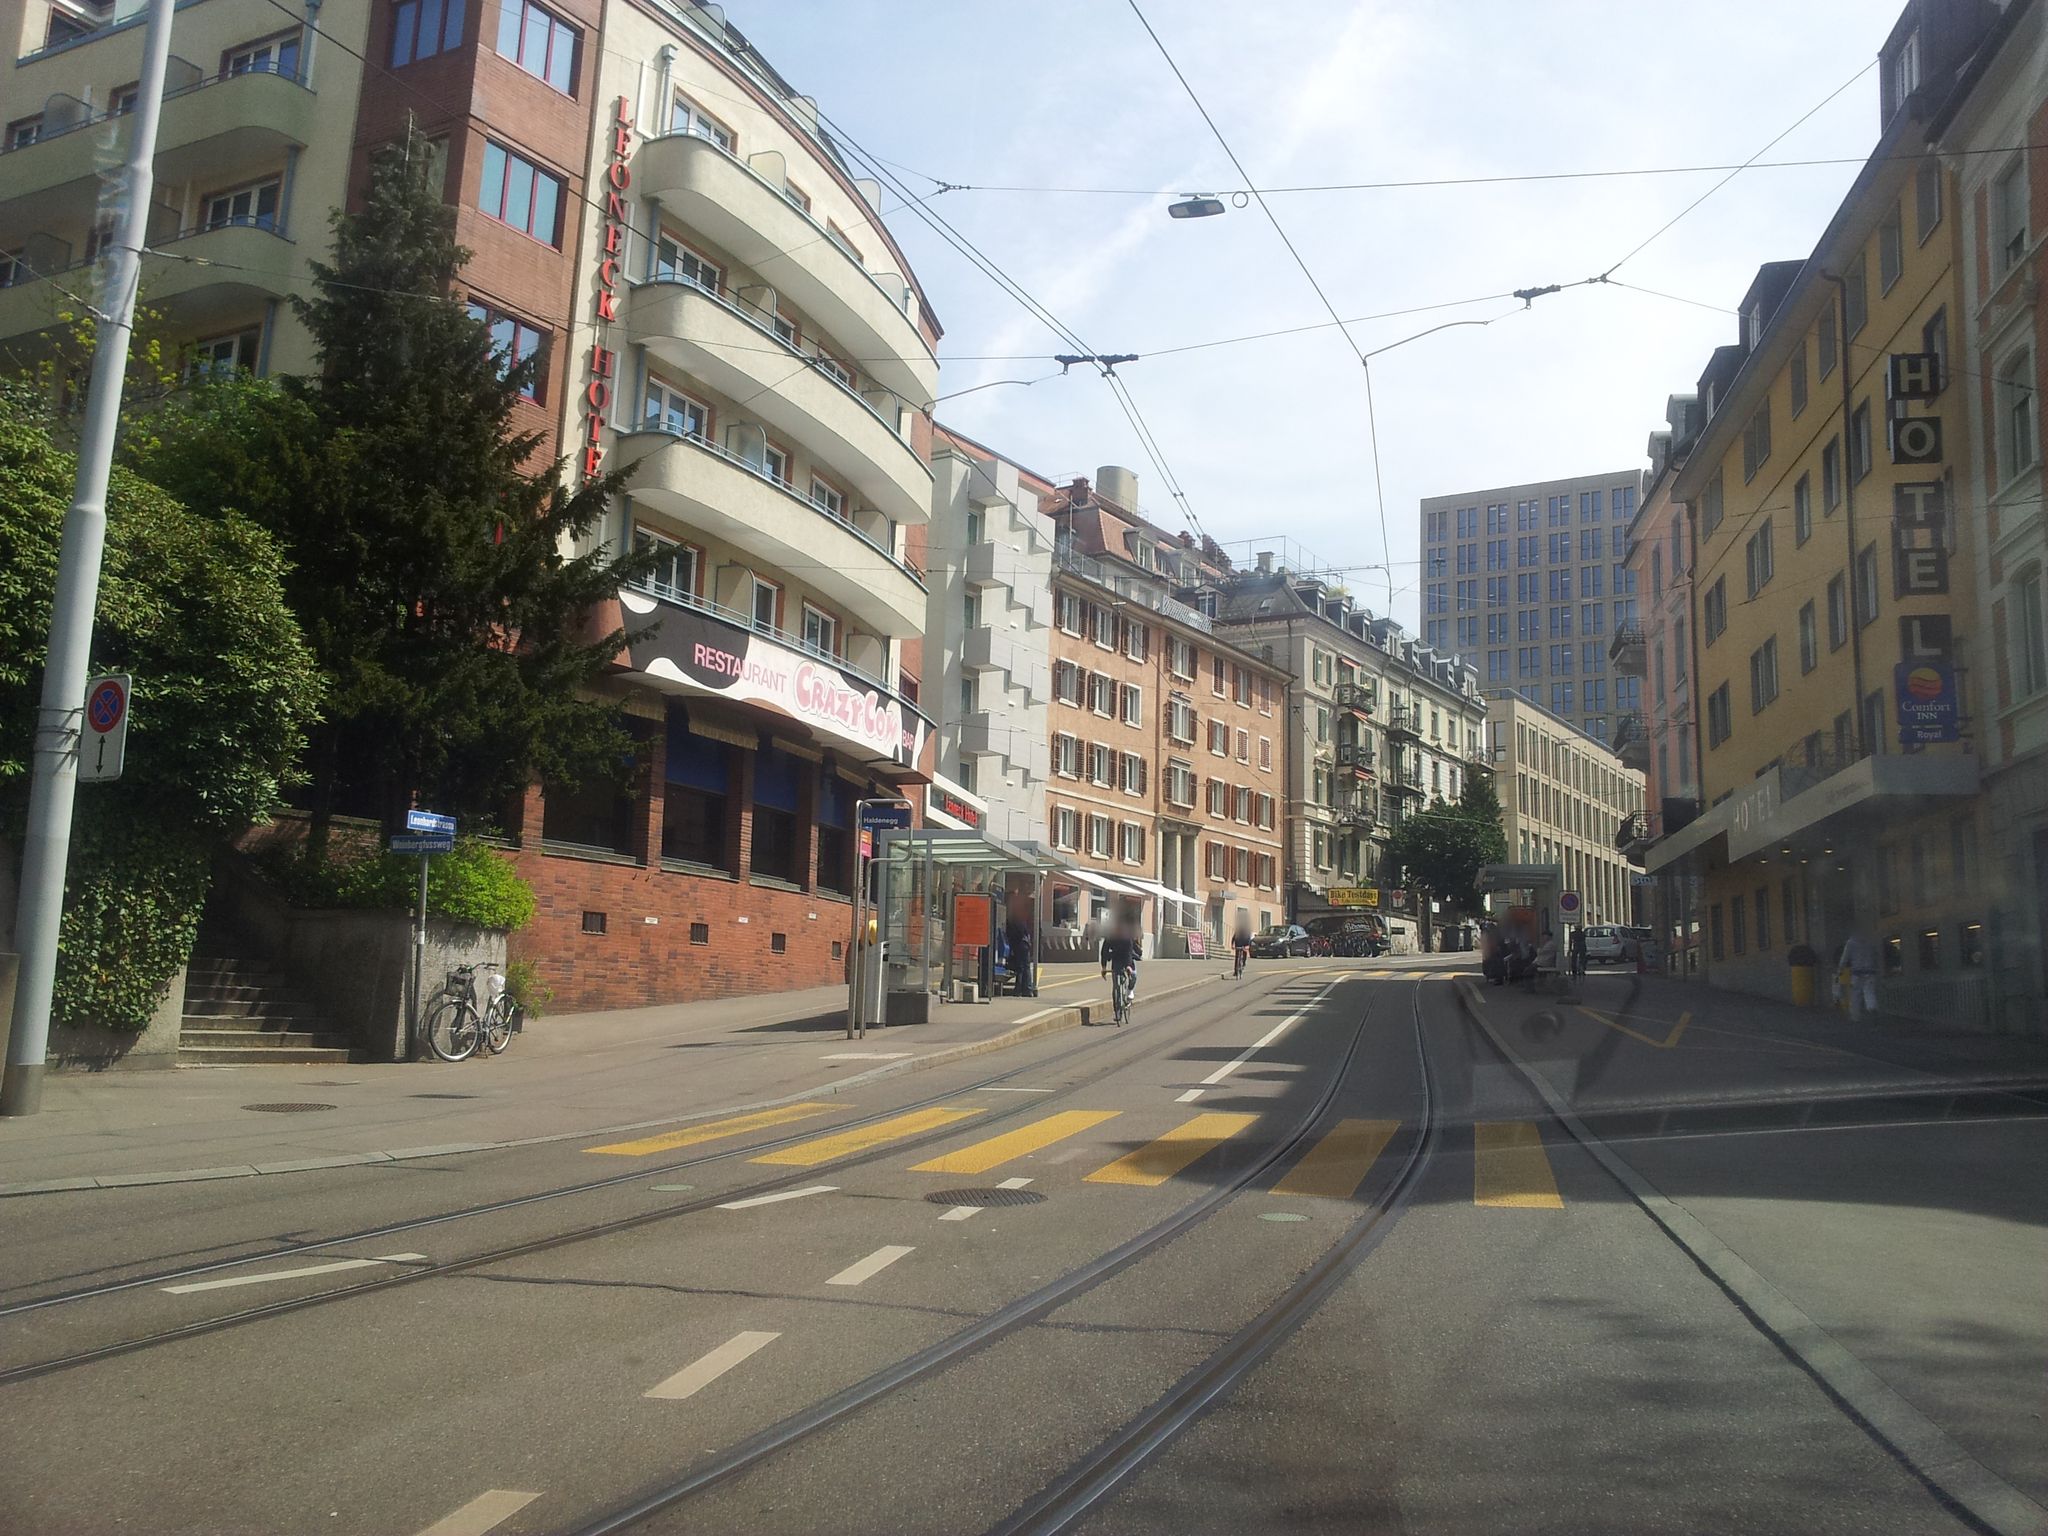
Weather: clear
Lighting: day
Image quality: good
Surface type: railway
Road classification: footway
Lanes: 1
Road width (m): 2.5
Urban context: urban centre
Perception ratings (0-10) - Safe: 2.94, Lively: 7.55, Beautiful: 8.15, Boring: 5.73, Depressing: 7.67, Wealthy: 5.64